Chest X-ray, AP view. Patient: 11 years old, sex F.
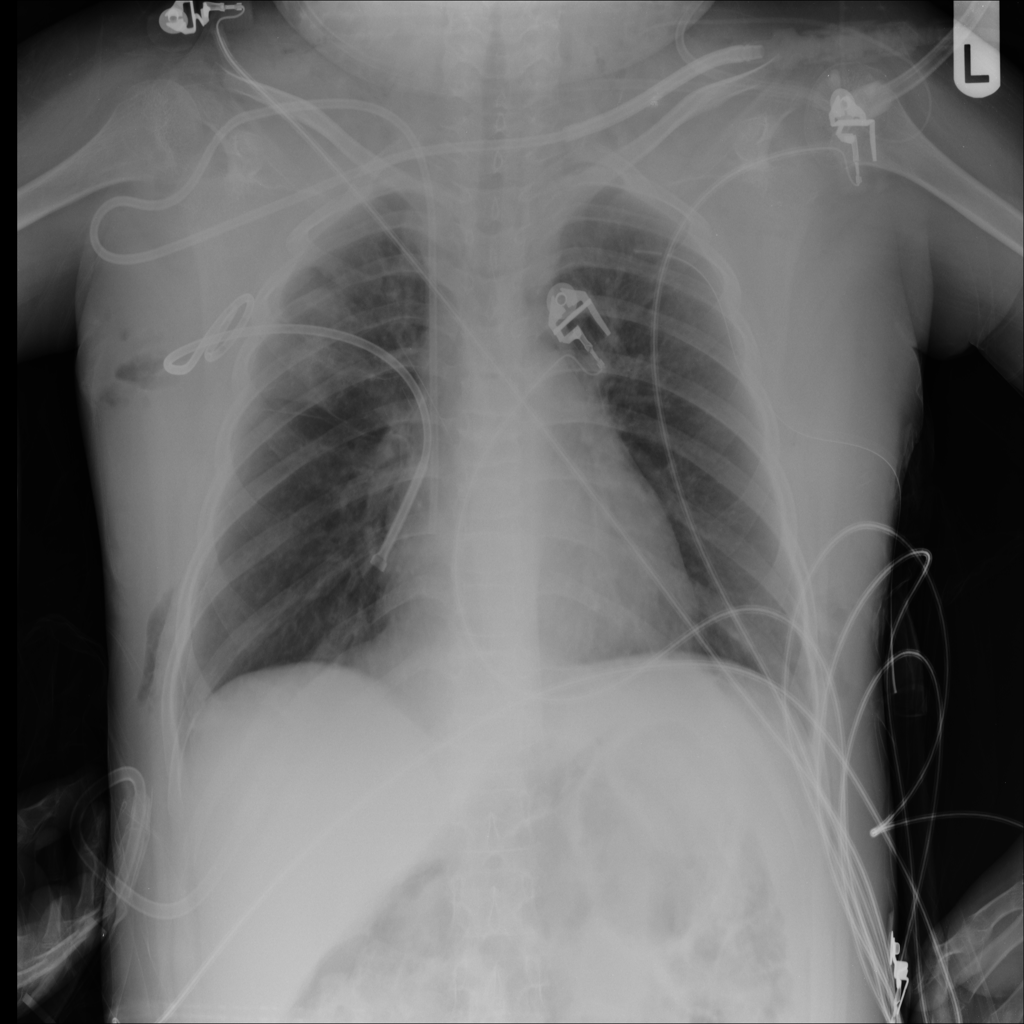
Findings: Emphysema